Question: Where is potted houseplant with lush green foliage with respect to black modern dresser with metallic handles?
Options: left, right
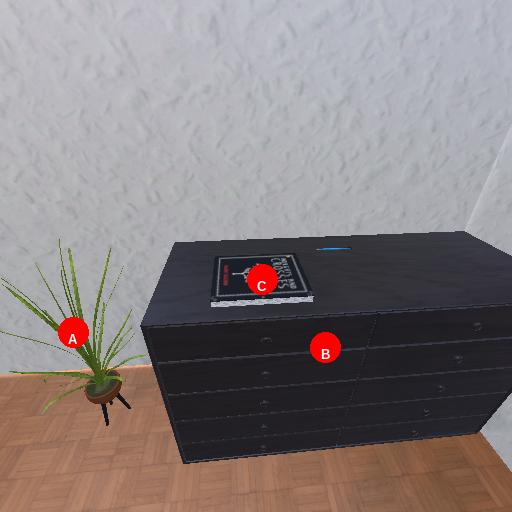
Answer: left